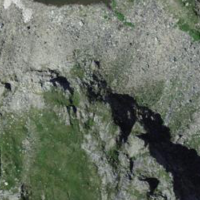
EUNIS habitat code: 48
Species observed at this site:
Vanessa atalanta